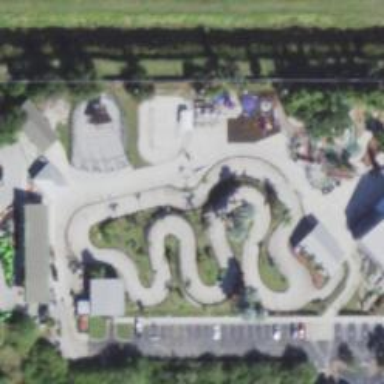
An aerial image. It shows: Karting raceway for sports enthusiasts.